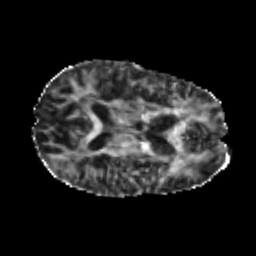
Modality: FA
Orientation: axial
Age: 24
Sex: male
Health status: healthy
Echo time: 0.074 s